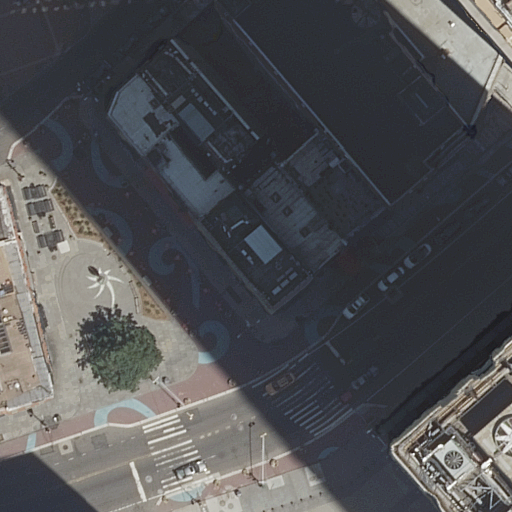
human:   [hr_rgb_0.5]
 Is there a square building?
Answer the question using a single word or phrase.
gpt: no

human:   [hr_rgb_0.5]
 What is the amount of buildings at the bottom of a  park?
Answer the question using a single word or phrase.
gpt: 0

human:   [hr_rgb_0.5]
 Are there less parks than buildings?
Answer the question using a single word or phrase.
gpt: yes

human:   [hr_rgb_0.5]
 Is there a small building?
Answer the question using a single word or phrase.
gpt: yes

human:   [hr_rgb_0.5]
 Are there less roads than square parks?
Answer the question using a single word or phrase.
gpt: no

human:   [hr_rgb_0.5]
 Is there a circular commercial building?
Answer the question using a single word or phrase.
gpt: no

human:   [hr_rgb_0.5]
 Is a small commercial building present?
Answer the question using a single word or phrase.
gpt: no

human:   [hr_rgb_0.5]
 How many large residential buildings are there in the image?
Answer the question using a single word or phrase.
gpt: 2

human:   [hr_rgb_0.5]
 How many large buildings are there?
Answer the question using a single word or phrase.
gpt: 2

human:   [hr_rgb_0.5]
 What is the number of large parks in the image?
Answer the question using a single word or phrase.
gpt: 2

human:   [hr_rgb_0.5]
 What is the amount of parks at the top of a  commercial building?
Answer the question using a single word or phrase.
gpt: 0

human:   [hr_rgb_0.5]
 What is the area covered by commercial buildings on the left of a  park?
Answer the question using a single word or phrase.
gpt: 0m2

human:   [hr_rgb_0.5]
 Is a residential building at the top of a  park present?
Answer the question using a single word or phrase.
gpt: yes

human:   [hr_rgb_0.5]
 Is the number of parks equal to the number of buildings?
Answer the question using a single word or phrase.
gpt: no

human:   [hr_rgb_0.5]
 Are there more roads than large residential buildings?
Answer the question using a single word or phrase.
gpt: yes

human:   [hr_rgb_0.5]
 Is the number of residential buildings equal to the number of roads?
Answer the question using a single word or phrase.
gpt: no

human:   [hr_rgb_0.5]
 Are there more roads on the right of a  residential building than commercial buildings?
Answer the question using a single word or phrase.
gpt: yes

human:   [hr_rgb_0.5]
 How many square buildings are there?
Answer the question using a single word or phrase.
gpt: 0

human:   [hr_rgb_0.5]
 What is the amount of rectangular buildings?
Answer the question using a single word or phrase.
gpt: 8

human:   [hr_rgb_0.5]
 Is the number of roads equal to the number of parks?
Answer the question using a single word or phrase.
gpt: no

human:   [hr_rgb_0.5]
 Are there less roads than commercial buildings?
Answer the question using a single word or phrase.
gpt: no

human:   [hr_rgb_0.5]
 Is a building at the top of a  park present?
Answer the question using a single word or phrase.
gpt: yes

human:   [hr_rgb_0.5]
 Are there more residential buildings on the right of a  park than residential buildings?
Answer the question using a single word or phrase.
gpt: no

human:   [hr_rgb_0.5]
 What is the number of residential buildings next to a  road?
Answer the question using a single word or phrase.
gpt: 11

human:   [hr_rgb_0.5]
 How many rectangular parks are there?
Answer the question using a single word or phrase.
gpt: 2

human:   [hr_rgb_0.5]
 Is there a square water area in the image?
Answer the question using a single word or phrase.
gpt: no

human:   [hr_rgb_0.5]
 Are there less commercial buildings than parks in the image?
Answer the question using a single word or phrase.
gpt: yes

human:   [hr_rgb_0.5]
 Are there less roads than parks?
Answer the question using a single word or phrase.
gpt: no

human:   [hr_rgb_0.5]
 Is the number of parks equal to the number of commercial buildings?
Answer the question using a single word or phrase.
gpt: no

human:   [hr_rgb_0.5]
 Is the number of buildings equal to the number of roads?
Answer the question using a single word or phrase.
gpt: no

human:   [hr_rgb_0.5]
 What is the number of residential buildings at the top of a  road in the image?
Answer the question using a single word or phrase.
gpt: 11

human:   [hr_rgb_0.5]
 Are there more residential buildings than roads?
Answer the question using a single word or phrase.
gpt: yes

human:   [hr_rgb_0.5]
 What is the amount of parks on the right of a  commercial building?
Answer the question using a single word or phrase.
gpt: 0

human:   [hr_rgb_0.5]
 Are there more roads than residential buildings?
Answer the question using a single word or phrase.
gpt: no

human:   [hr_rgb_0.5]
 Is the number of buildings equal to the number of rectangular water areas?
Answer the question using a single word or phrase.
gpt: no

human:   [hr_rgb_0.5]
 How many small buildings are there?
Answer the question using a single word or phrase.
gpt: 1